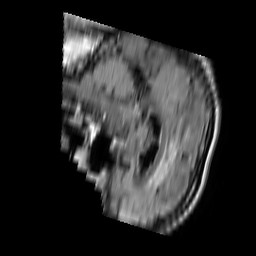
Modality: FLAIR
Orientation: sagittal
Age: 57
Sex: male
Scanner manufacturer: philips
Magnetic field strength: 1.5 T
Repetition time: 11 s
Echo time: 0.14 s